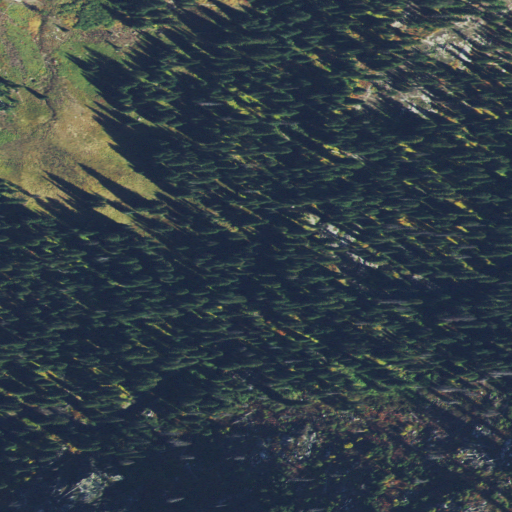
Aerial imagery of plain(s) in Idaho named Three Links Meadows containing evergreen forest and shrub